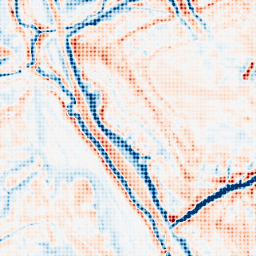
Category: edge_preserving
Decomposition family: bilateral
Decomposition parameters: d: 21
sigma_color: 25
sigma_space: 100
Upsampling method: sinc_blackman
Upsampling parameters: scale: 8
kernel_size: 8
Upsampling scale: 8